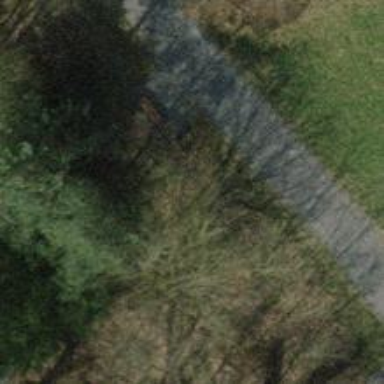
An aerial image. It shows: Brown bench.